Question: ## How can I programatically query a user's Language/Locale/Region from Exchange 2003?
I'm using <URL> api. I'm trying to get a method signature like:
'''
public string GetUsersLanguage(string username, string password){
//magic
//return fr-FR, or en-US, or nl-NL, etc
}
'''
Exchange 2003 will configure the default folders (Inbox, Calendar, etc) to match the user's locale the first time the mailbox is accessed. So becomes for Dutch. I'd prefer not to inspect the top level folders and match that against a lookup table; is there another way?
The WebDAV api has a property <URL>, but whenever I query for that field Exchange returns a 404:

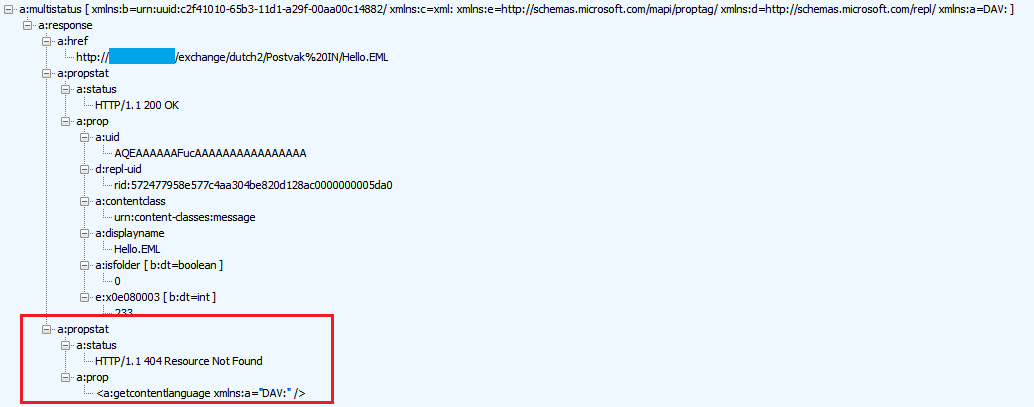
Answer: I was able to get something close, but not exactly what I'm looking for. Exchange 2003 OWA has a property 'spellingdictionarylanguage' that contain a close approximation to the user's culture. I say becuase this field if only set if the user has logged into OWA Premium (via IE in compatibility mode) and explicitly set the Spelling Dictionary.
'''
Resource resource = new Resource(session);
var allProps = resource.GetProperties();
Console.WriteLine(
"Culture (Best Guess via Spelling Langauge): " +
allProps
.Where(x => x.Name == "spellingdictionarylanguage")
.Select(x => x.Value)
.FirstOrDefault() ?? "");
'''